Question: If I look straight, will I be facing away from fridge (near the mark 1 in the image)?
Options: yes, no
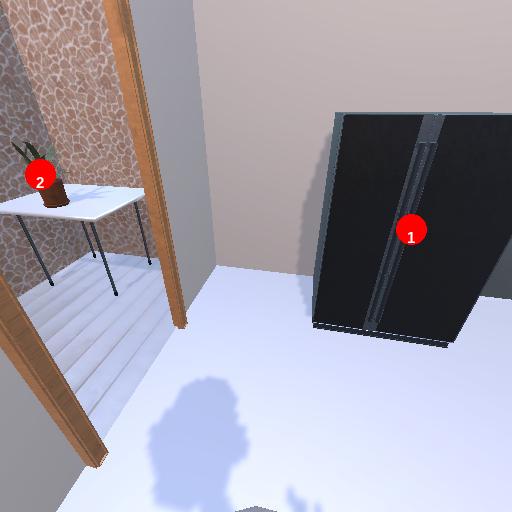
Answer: yes